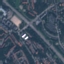
Land use / land cover: Highway